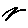
Label: zigzag